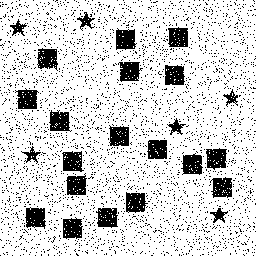
Squares: 18
Triangles: 0
Stars: 6
Total shapes: 24